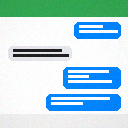
Screen state: on